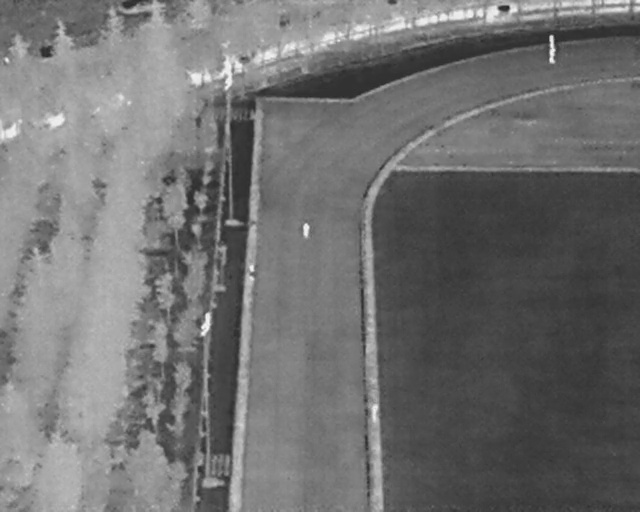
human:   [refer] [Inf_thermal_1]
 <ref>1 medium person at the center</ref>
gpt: <box>[[46, 44, 49, 46, 2]]</box>